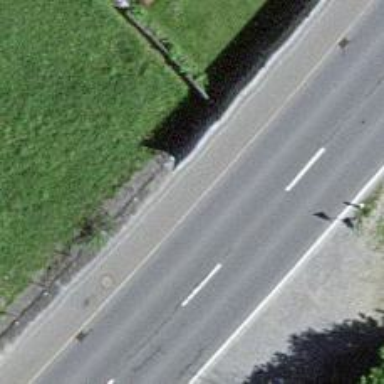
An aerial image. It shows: Asphalt sidewalk along the footway.